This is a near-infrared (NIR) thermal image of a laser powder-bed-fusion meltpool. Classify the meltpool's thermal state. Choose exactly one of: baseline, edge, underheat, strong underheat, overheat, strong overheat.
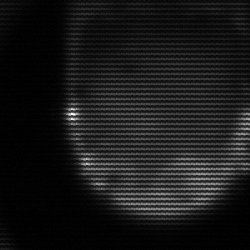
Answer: edge